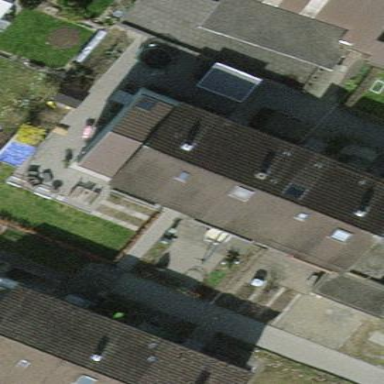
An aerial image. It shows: Terrace building.